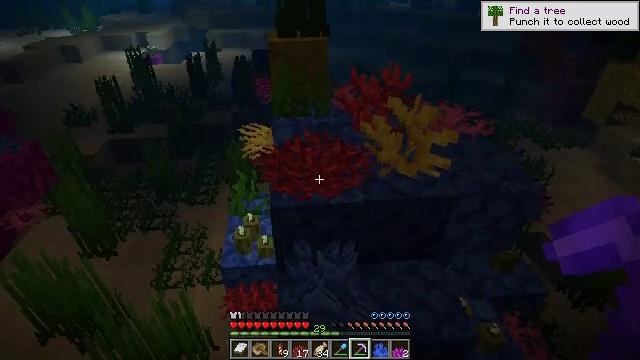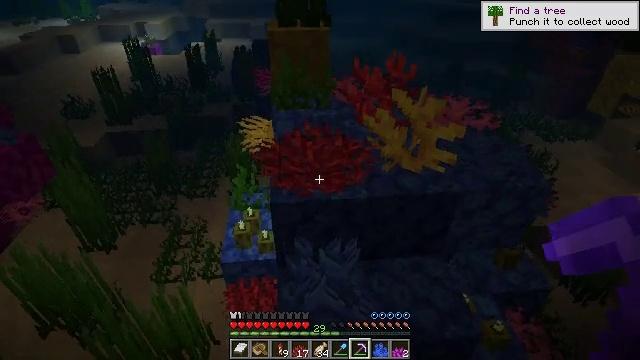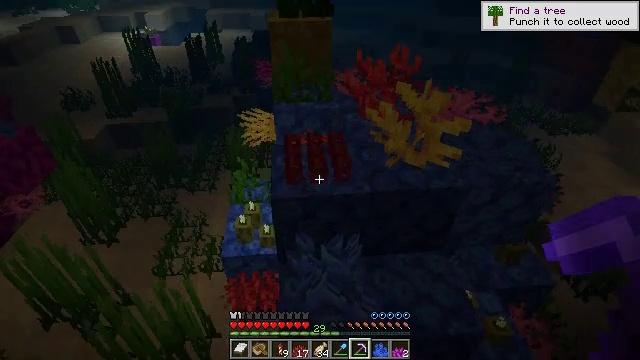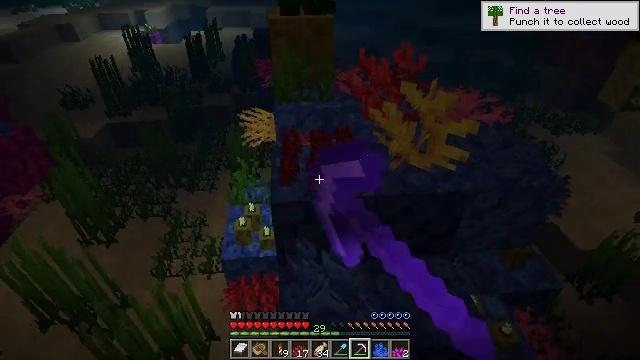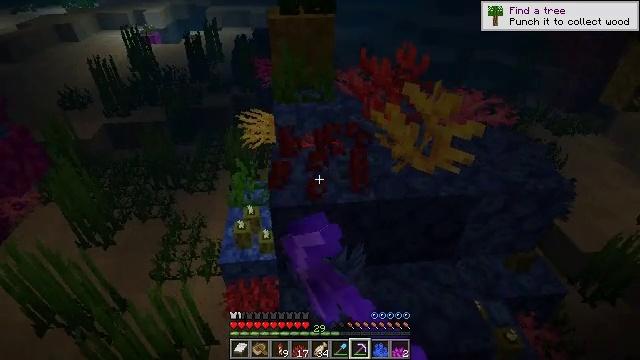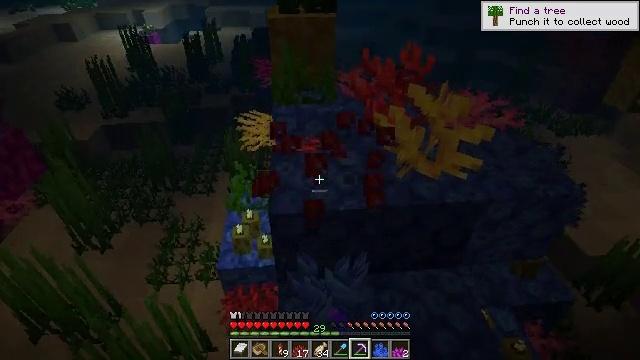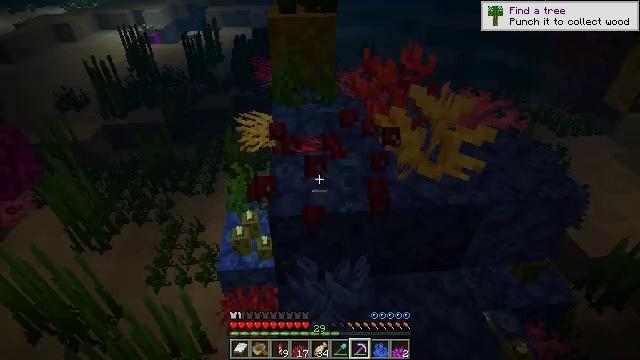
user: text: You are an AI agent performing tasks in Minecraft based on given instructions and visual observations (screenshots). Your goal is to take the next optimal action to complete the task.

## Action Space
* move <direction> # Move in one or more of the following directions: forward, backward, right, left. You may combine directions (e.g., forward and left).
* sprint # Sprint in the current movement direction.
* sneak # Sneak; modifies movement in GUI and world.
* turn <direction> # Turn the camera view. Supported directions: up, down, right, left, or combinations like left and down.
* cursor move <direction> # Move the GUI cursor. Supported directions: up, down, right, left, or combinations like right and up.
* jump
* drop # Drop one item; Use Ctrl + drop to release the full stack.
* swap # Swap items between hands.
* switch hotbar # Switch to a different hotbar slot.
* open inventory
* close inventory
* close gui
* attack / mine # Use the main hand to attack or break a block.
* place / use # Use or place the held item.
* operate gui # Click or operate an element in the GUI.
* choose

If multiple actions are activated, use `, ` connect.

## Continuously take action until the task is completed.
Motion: motion action
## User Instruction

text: Remove the fire coral fan from the structure.
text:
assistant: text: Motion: move forward, turn down
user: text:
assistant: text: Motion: move forward, turn down, attack / mine
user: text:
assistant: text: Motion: move forward, attack / mine
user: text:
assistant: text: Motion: move forward, attack / mine
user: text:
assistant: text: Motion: move forward
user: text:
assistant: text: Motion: move forward
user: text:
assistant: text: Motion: no_op